An envelope spectrum derived from a bearing vibration measurement is shown; the reference markers locate BPFO, BPFI, BSF and FTF for this bearing geometry and shaft speed. What is the most likely bearing condition (normal, inner_race, outer_race, ball)?
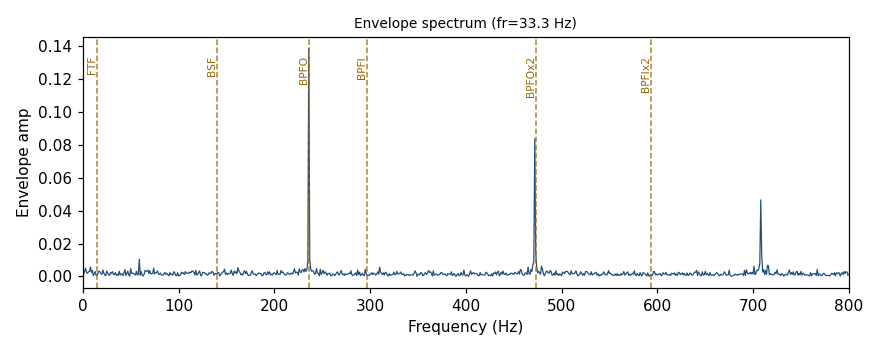
Answer: outer_race